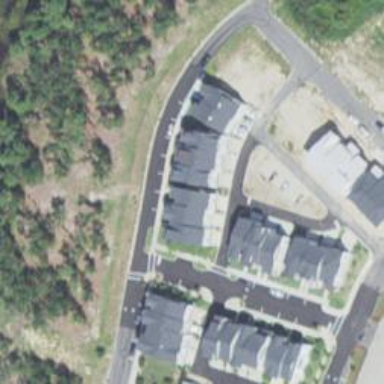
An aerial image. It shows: Alleyway designated as service road.